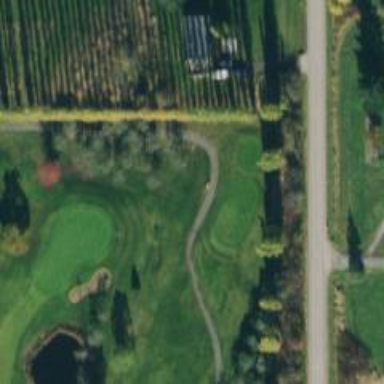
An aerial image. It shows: Path for both roads and golfers.